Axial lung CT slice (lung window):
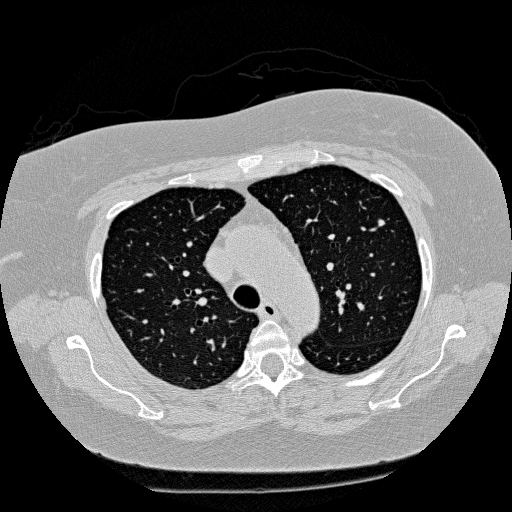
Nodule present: yes
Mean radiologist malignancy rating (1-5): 2